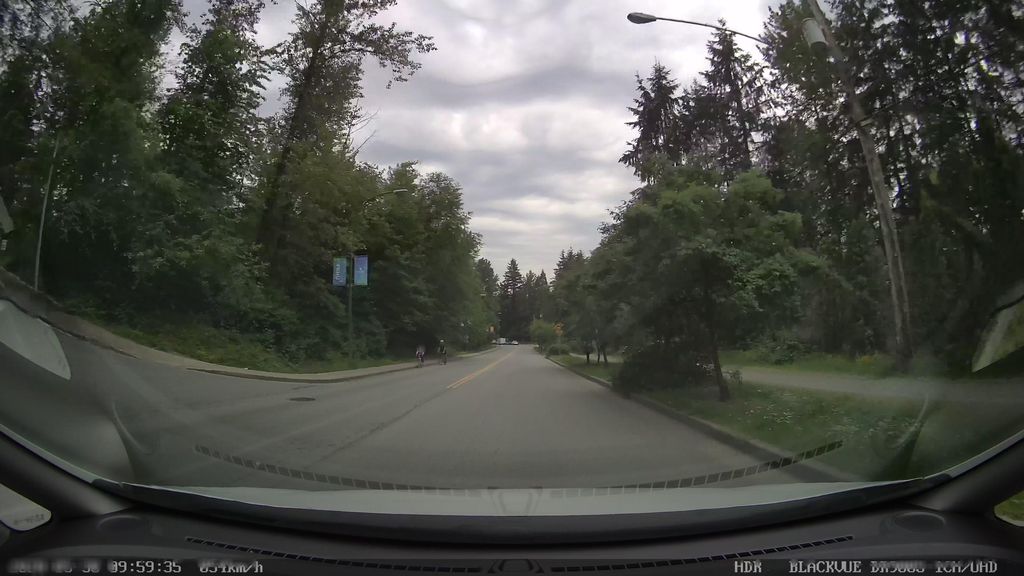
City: vancouver